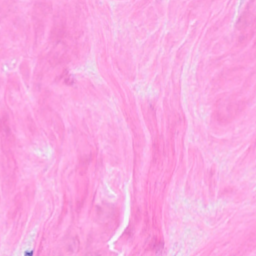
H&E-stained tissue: Breast